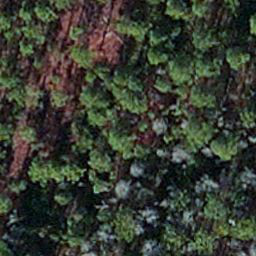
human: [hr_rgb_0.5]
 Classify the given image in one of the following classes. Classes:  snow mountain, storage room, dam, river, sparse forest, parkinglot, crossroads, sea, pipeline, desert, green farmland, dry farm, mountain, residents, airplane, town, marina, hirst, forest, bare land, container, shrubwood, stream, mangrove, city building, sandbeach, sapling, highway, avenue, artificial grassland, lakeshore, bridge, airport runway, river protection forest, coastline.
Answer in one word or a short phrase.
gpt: sapling